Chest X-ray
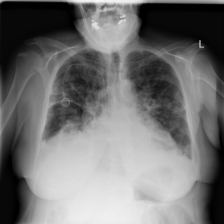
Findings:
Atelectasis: negative
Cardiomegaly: positive
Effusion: positive
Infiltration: negative
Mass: negative
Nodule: negative
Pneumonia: negative
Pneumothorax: negative
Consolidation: positive
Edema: negative
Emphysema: negative
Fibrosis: negative
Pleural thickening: negative
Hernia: negative